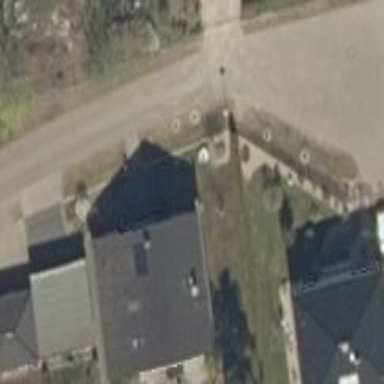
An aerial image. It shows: Simple house.